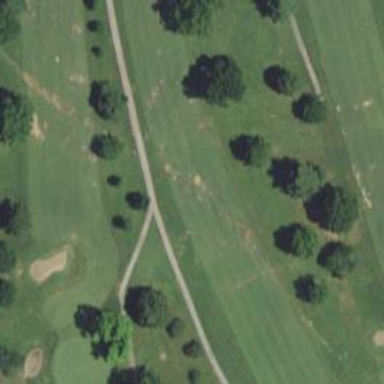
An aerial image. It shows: Pathway for golfing.